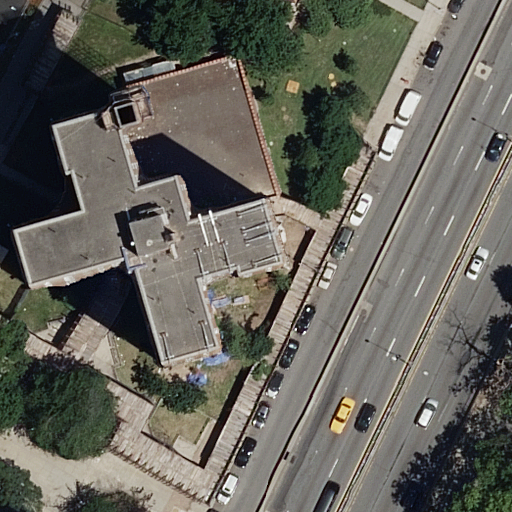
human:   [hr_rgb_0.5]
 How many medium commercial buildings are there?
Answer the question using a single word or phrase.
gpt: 0

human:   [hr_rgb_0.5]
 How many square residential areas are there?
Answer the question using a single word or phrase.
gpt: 0

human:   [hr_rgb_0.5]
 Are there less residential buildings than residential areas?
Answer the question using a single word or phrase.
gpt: no

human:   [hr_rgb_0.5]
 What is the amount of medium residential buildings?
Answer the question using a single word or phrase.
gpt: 0

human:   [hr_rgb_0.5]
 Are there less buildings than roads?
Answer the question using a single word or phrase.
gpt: yes

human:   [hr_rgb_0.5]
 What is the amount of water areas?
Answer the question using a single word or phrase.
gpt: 0

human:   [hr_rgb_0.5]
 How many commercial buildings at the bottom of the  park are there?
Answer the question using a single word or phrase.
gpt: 0

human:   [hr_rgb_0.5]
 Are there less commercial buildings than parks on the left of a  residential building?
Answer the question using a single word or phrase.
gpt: no

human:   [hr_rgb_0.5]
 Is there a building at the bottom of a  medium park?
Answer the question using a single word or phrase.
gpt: no

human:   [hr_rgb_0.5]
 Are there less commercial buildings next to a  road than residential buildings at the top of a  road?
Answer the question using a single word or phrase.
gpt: yes

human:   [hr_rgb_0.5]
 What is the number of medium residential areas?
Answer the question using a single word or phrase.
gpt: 0

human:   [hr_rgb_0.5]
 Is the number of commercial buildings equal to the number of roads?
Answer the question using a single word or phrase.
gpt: no

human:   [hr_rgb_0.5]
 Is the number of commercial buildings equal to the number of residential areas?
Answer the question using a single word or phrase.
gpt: no

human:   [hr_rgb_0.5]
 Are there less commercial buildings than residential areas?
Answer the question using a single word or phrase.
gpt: yes

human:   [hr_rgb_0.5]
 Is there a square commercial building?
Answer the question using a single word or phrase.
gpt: no

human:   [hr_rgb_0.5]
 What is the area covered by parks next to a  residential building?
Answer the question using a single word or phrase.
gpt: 8197m2

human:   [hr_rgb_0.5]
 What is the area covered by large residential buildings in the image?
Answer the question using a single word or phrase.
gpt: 1786m2

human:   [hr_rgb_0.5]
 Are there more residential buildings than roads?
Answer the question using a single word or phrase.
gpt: no

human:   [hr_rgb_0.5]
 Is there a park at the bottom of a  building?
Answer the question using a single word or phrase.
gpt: no

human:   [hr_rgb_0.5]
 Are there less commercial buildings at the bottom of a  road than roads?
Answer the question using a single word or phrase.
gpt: yes

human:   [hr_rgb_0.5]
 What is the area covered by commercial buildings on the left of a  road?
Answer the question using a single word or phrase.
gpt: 0m2

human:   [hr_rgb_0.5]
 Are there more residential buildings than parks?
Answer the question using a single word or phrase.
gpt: yes

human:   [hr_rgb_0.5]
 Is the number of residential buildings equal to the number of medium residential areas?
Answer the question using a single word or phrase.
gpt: no

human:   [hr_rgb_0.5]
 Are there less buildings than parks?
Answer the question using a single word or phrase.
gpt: no

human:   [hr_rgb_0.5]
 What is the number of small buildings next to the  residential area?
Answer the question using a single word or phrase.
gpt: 0

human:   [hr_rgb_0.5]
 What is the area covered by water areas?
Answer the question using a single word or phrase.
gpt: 0m2

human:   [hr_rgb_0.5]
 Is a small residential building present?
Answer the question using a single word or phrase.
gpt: no

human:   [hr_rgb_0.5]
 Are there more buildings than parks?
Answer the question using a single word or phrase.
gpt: yes

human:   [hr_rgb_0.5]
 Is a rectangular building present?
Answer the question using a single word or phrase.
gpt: no

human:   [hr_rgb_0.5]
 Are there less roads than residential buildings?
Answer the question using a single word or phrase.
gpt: no

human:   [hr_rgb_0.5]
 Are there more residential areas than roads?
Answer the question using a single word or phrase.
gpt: no

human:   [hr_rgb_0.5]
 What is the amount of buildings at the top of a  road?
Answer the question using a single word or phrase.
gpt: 2

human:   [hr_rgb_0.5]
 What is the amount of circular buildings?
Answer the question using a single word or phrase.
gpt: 0

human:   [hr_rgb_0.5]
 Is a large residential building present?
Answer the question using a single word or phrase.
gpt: yes

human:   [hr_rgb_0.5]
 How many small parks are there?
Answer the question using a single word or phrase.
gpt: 0

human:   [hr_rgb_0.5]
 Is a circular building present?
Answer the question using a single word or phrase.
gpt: no